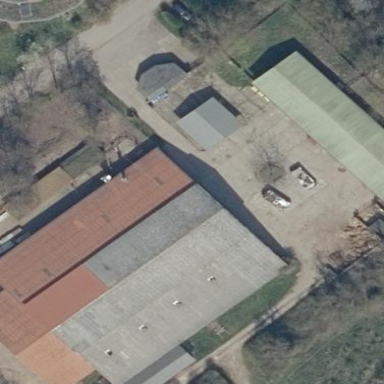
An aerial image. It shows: Farmyard area.